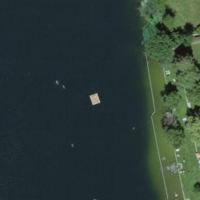
EUNIS habitat code: 14
Species observed at this site:
Cornus sanguinea
Geranium robertianum